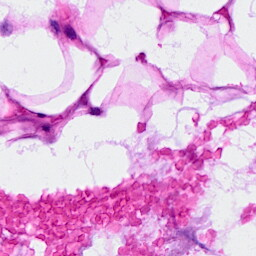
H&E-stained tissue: Breast